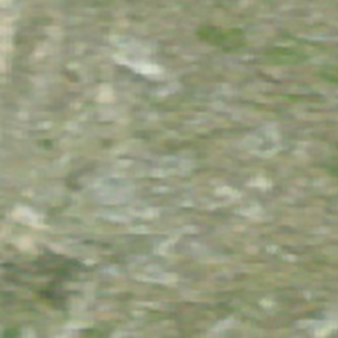
Label: other